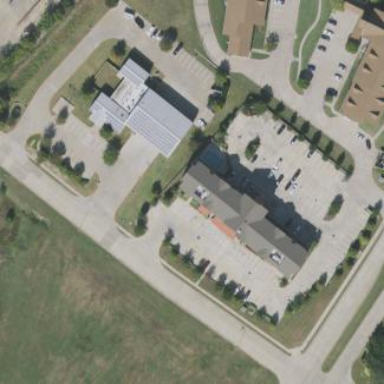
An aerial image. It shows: Hotel building.